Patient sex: M
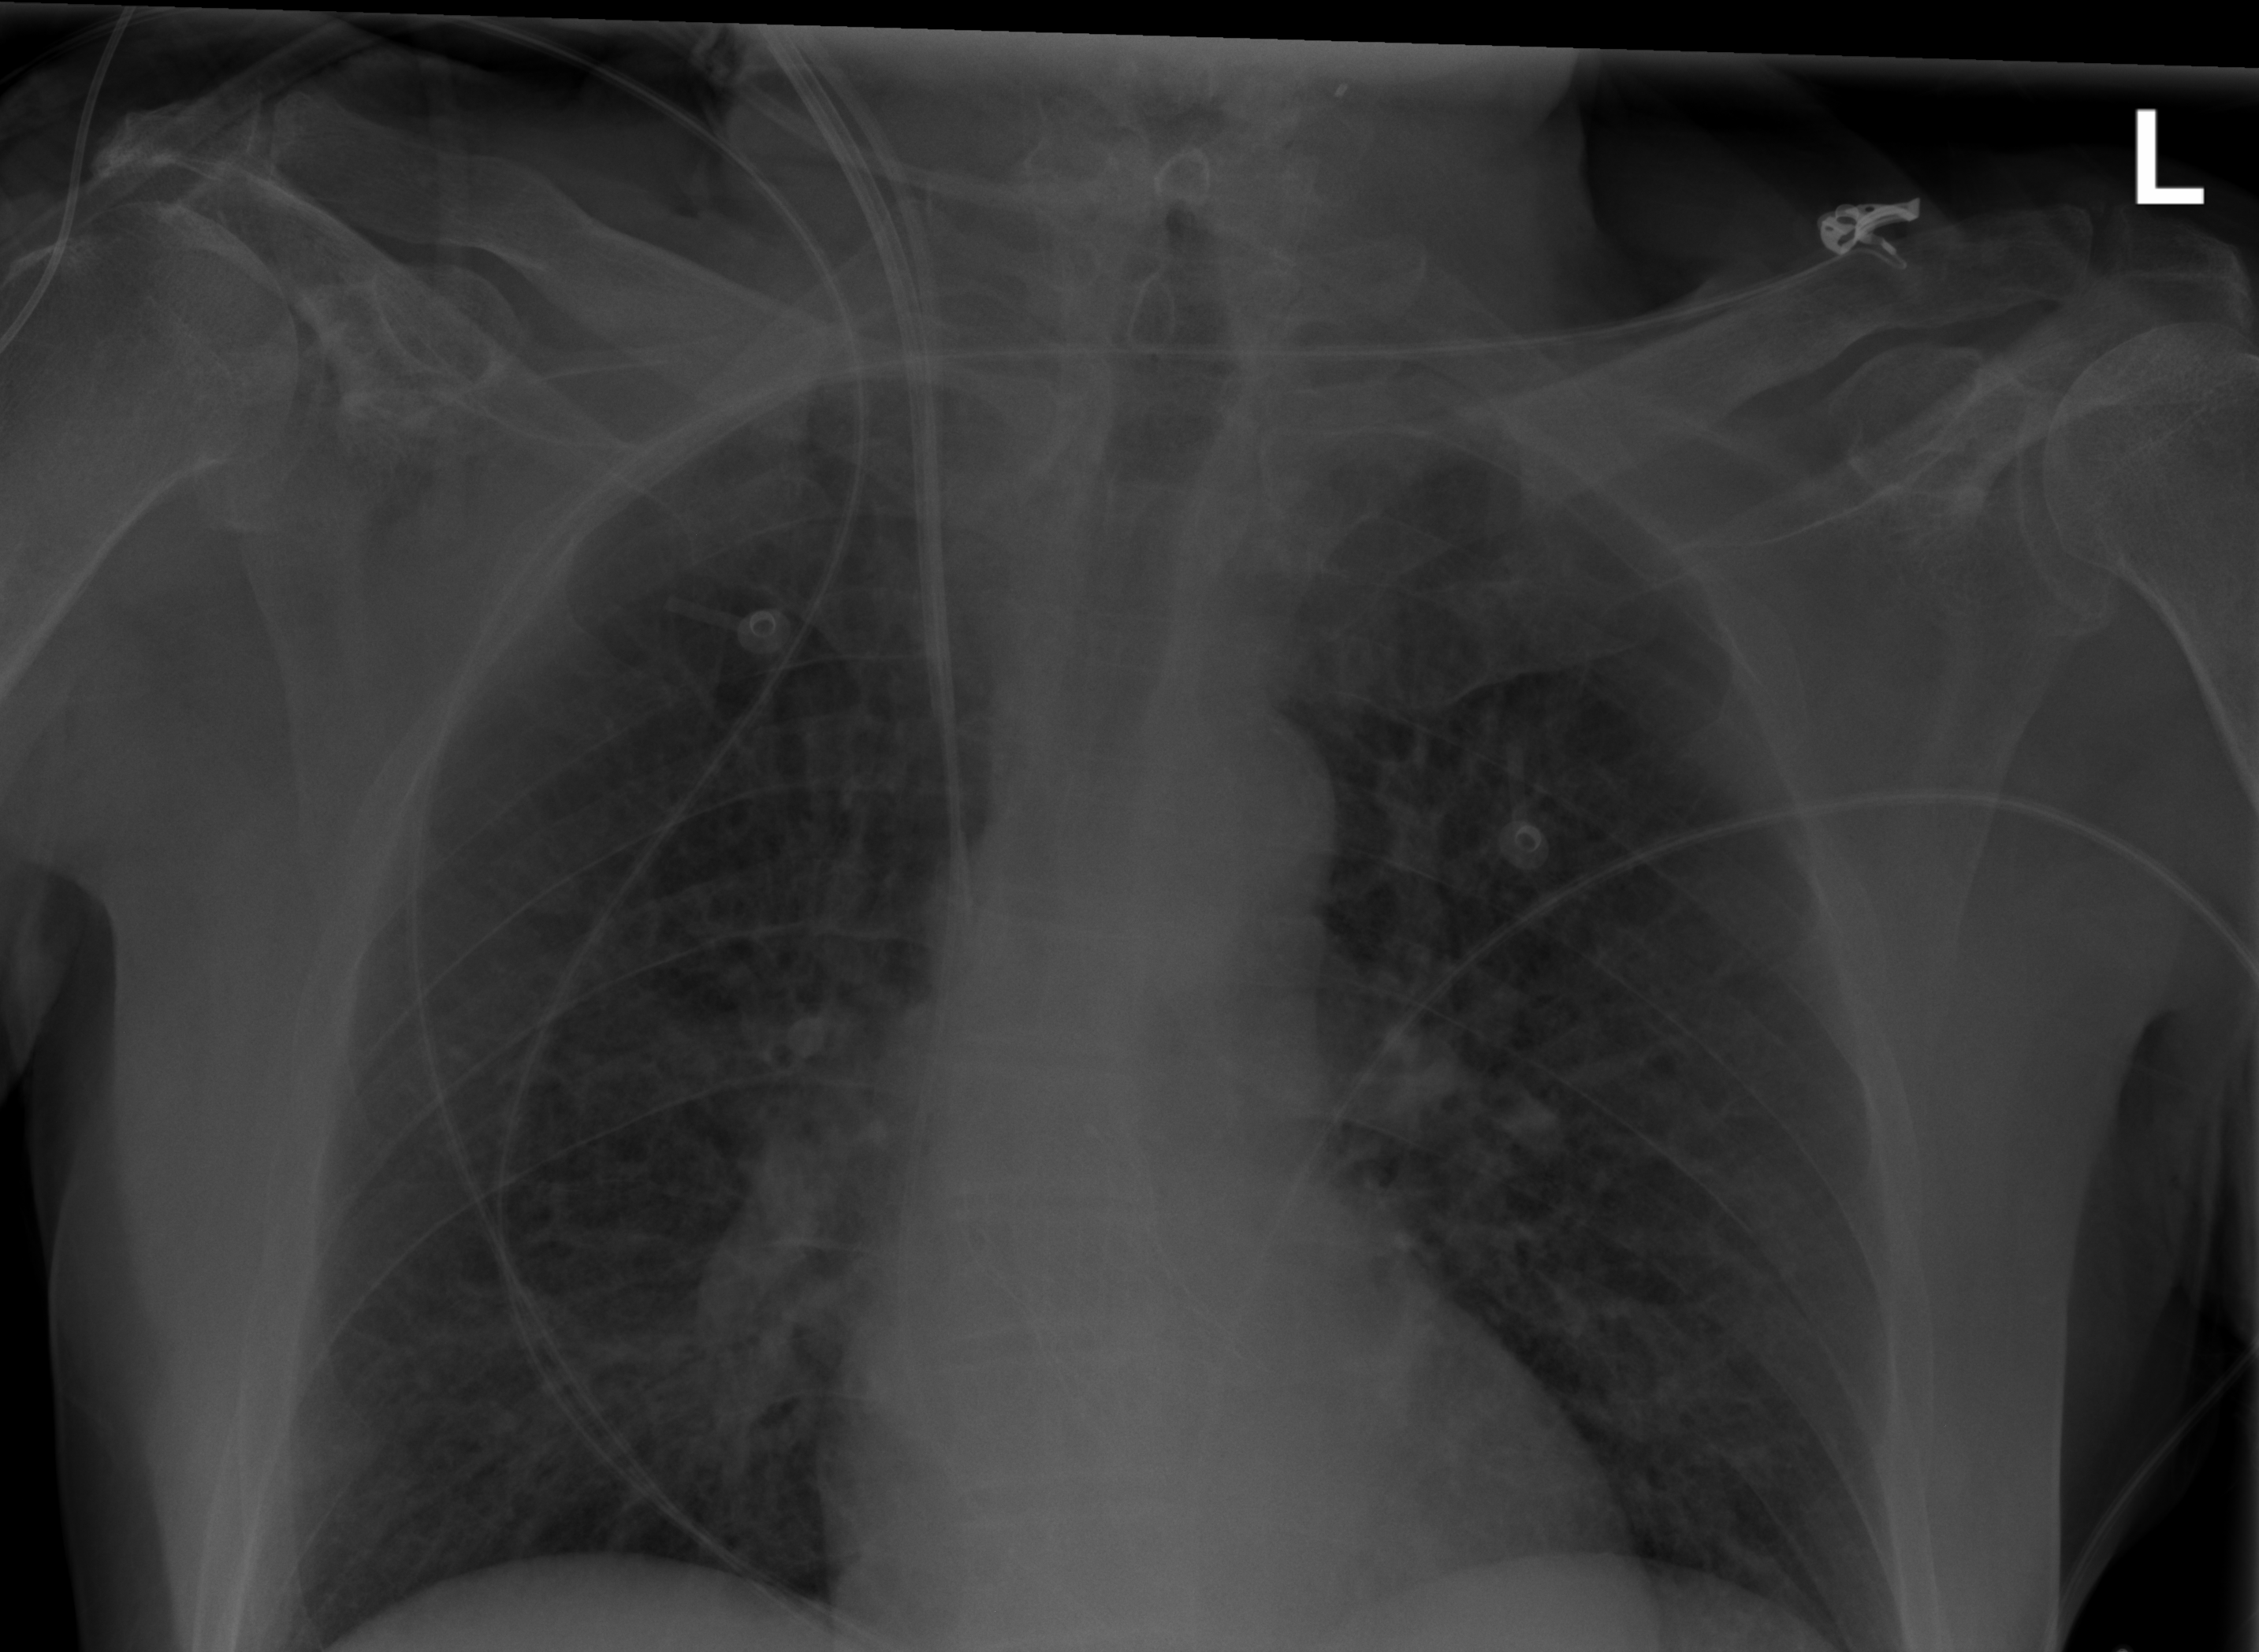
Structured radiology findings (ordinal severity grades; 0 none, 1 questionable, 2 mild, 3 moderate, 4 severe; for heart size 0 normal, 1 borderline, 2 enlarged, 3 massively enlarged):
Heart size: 0
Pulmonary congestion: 2
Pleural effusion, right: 0
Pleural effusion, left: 0
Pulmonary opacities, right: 0
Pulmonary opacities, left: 0
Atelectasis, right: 2
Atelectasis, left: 2